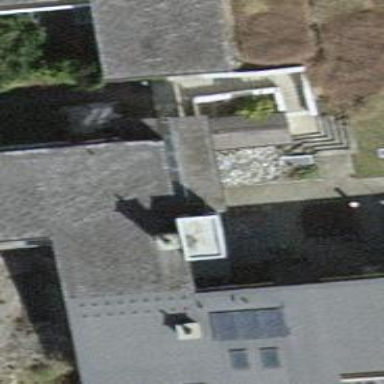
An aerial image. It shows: Terrace building.